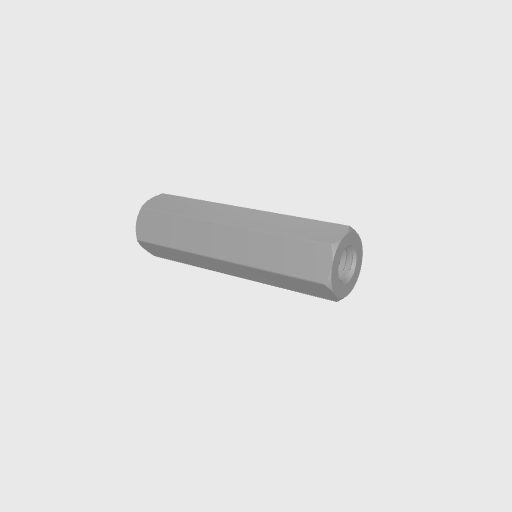
Part: Standoff8RID27